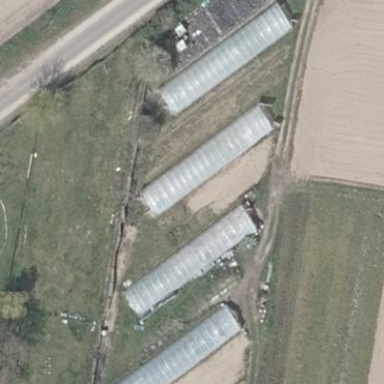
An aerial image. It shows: Greenhouse.